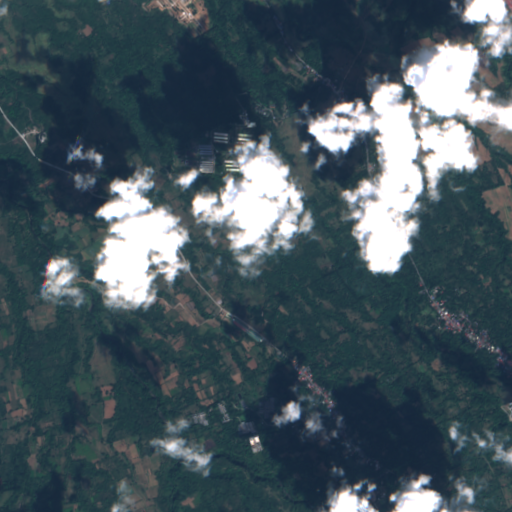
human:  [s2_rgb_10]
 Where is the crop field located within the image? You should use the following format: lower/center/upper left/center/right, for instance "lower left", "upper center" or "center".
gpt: The crop field is located in the upper center of the image.
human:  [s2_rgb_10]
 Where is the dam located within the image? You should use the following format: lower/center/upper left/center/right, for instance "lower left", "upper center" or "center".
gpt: The dam is located in the center right of the image.
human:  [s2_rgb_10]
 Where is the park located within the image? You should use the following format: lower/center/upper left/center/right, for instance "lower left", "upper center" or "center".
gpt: The park is located in the upper center of the image.
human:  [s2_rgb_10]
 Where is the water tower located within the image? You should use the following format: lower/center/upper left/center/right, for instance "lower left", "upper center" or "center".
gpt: The water tower is located in the upper center of the image.
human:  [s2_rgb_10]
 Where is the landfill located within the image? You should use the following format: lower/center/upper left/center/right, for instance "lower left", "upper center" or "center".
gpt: There is no landfill in the image.